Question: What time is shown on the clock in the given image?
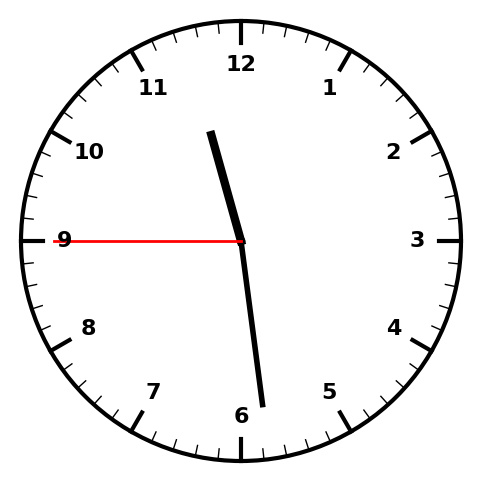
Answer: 11:28:45